【题型】填空题　【知识点】函数　【难度】easy
函数 $y=f(x)$ 图象如图所示，则 $f(0)=$\underline{\qquad\qquad}， $f(1)=$\underline{\qquad\qquad}， $f[f(-2)]=$\underline{\qquad\qquad}.

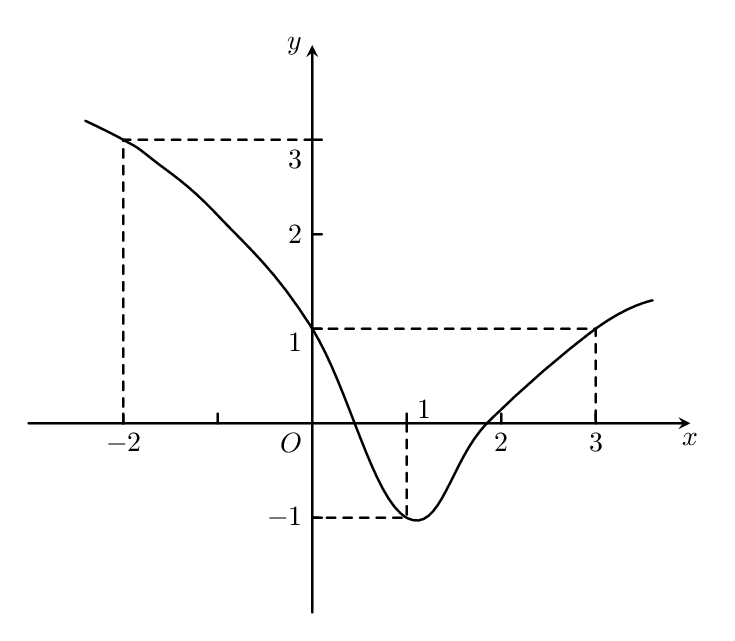
【解答】
【答案】 \quad $1$ \qquad $-1$ \qquad $1$

【分析】 由题意结合函数的图象即可得 $f(0)$、$f(1)$、$f(-2)$，进而可得 $f[f(-2)]$，即可得解.

【解析】 由函数的图象可得 $f(0)=1$，$f(1)=-1$，$f(-2)=3$，

所以 $f[f(-2)]=f(3)=1$.

故答案为：$1$；$-1$；$1$.

【点睛】 本题考查了函数图象的应用，根据函数图象逐步求解即可，属于基础题.